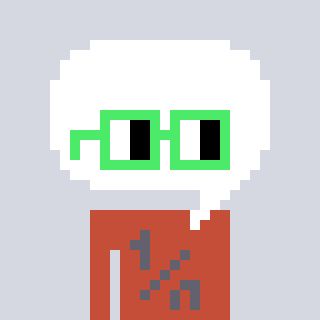
a pixel art character with square light green glasses, a speech bubble-shaped head and a rust-colored body on a cool background